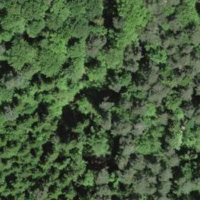
EUNIS habitat code: 44
Species observed at this site:
Cardamine heptaphylla